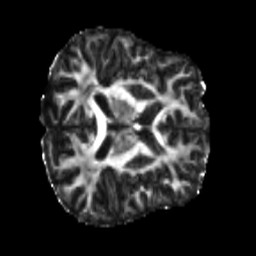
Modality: FA
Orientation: axial
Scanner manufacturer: siemens
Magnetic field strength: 3 T
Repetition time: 4 s
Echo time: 0.0594 s